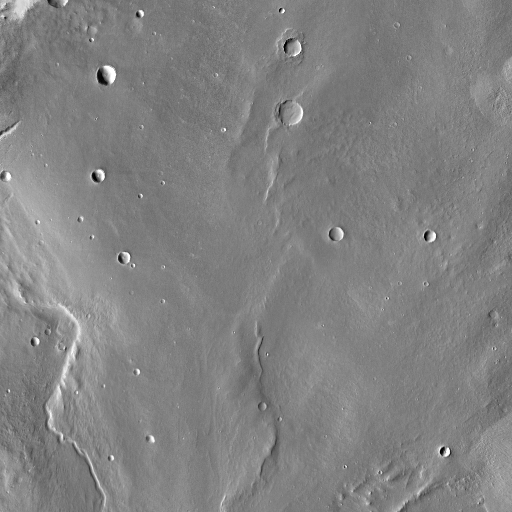
Crater classes present: Background, Other, Buried